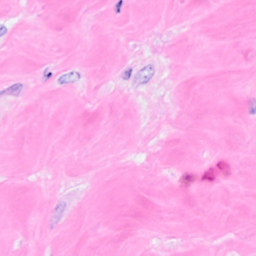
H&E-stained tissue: Breast